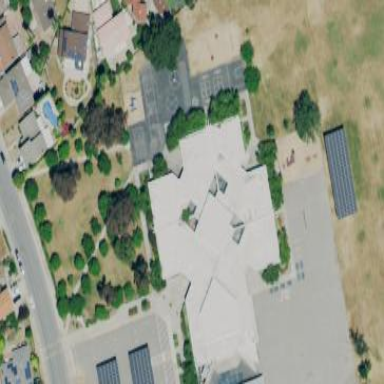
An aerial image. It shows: School.